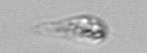
Label: Amoeba